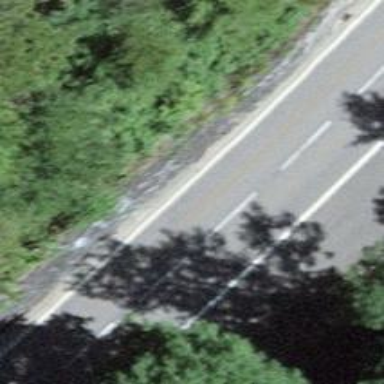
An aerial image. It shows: Tertiary road with asphalt surface.